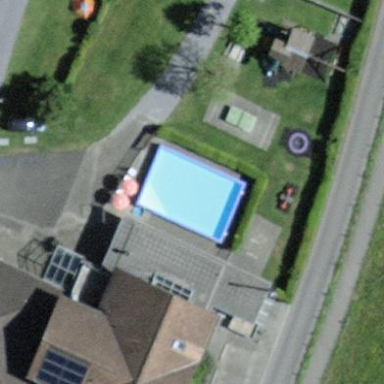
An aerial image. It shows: Swimming pool located in leisure land.